Question: I'm following a fantastic article <URL> that is for a web app to provide SSO with AWS Cognito using a SAML reponse from a given IdP.
Here's the diagram for the architecture:
So my issue is at the end when API-G redirects back to my site. I can see in the chrome/firefox dev tools that the 302 redirect works and has the correct url and the saml response in the url, but then the page fails to load. Chrome shows 'canceled' and firefox doesn't do anything with it.
I did notice that the total url length is about 8500 characters and if I make it around 7500 characters or less then it works, but larger than about 7500, then it breaks.
So why did it work for whoever wrote the article, but I can't get it? The error might be different than what I think it is, it just seems to be the length of the url.
Locally I'm running an Angular 4 app with 'ng serve', and the final app will be a single page application hosted out of an S3 bucket.
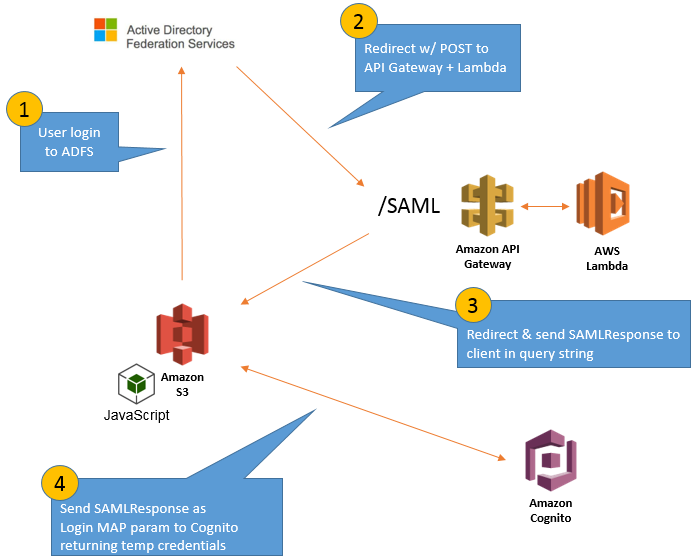
Answer: If you're using AWS CloudFront with your S3 bucket then there is a 8,192 byte URL limit which appears to be the cause of the issue.
<URL>
A SAML Response can be different lengths for different reasons. Some reasons could be:
- -
So perhaps the author was producing SAML Responses that resulted in a smaller redirect URL.
Additionally, there seems to be nothing in the RFC that dictates a limit on URI length, so their server/browser may be set up differently to you.